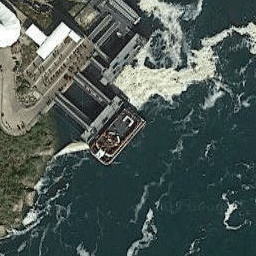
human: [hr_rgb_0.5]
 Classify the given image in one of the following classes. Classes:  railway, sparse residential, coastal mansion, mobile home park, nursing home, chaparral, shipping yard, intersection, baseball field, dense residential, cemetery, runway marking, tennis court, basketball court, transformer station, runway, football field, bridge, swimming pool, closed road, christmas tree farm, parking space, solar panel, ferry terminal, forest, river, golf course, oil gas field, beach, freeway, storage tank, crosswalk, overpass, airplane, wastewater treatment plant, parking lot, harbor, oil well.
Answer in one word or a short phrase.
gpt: ferry terminal